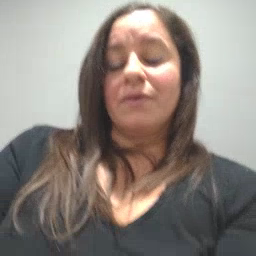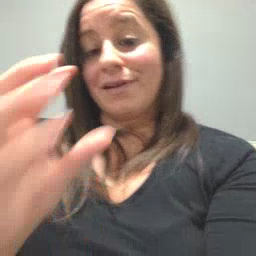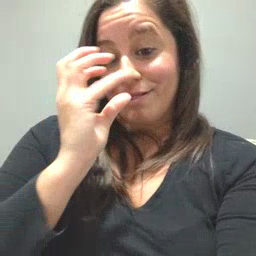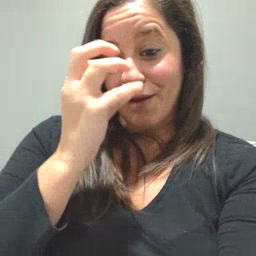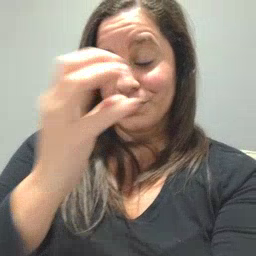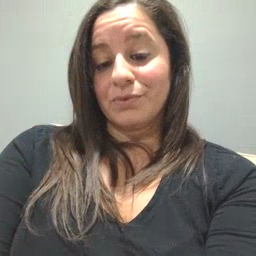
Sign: clown